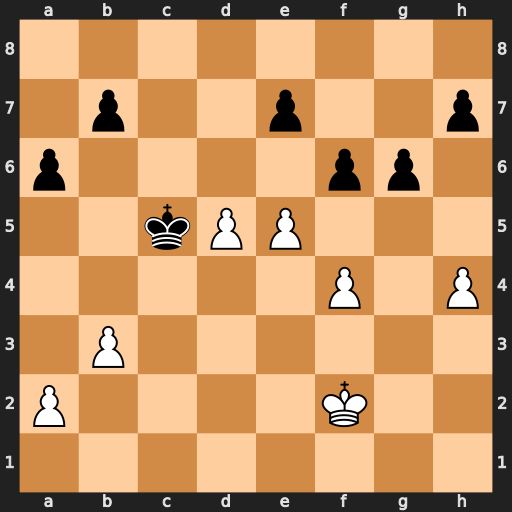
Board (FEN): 8/1p2p2p/p4pp1/2kPP3/5P1P/1P6/P4K2/8
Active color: w
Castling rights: -
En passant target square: -
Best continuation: d6 Kc6 dxe7 Kd7 exf6